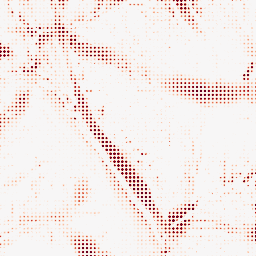
Category: morphological
Decomposition family: tophat
Decomposition parameters: size: 20
mode: white
Upsampling method: sinc_blackman
Upsampling parameters: scale: 8
kernel_size: 4
Upsampling scale: 8